Interaction volume radius: 5 \u00c5
Interaction volume height: 15 \u00c5
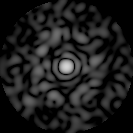
Disorder parameter: 0.8554